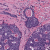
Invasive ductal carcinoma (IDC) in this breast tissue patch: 0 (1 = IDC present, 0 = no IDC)